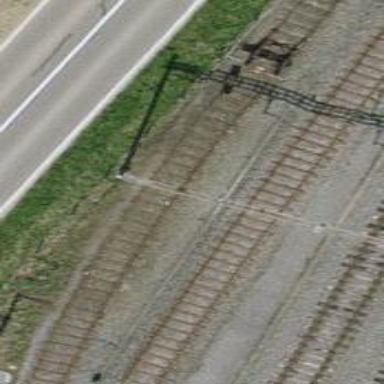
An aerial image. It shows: Single-track spur railway line.